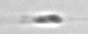
Label: flagellate_morphotype3